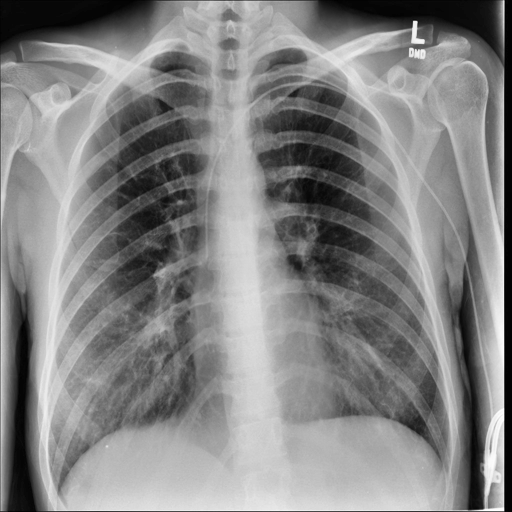
Finding: NORMAL